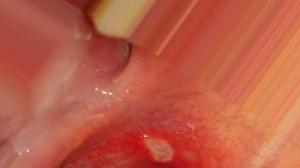
Condition: Mouth Ulcer